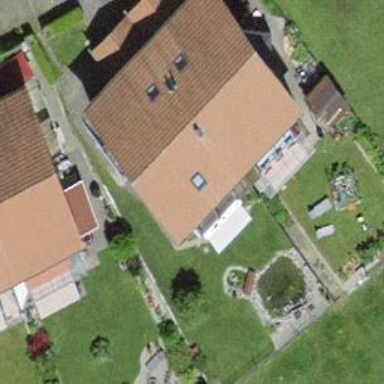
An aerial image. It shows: Residential building.